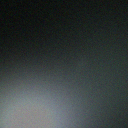
Screen state: off